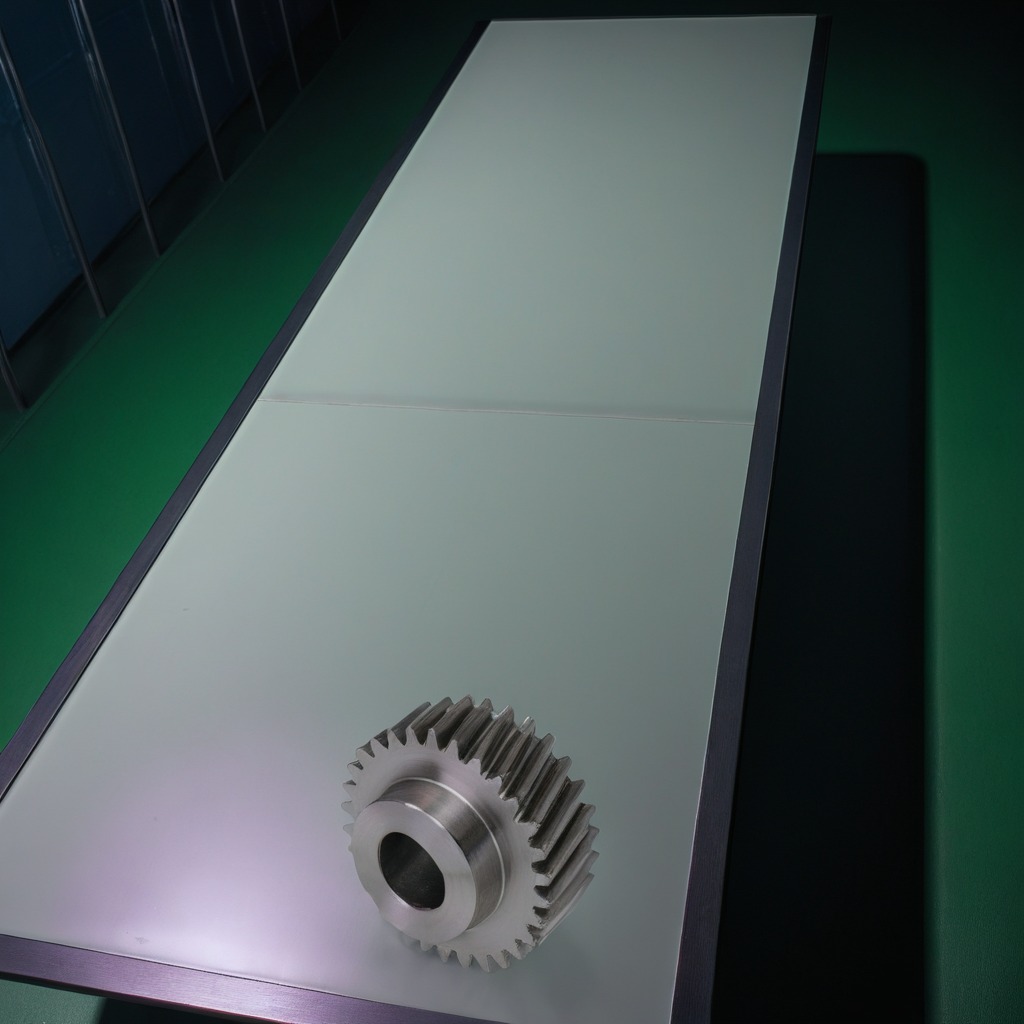
A steel gear with teeth is lying on a clean empty table in a railway signal maintenance room lit by harsh overhead fluorescents.